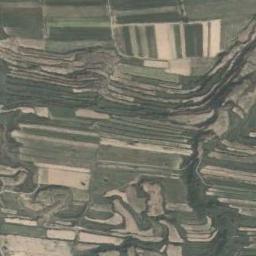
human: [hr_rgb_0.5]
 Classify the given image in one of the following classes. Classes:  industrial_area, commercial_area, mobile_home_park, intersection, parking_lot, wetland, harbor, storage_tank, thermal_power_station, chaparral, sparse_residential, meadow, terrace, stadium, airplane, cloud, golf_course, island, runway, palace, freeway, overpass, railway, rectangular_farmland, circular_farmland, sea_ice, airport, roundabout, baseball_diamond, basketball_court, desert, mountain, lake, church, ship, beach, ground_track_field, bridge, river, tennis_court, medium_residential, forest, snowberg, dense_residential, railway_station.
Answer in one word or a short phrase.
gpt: terrace